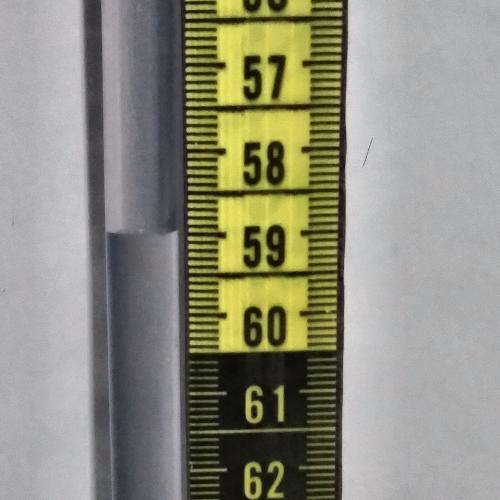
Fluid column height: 59.0 cm